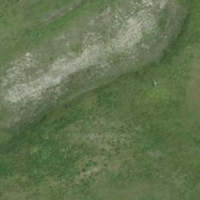
EUNIS habitat code: 25
Species observed at this site:
Gentiana cruciata
Gryllus campestris